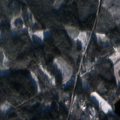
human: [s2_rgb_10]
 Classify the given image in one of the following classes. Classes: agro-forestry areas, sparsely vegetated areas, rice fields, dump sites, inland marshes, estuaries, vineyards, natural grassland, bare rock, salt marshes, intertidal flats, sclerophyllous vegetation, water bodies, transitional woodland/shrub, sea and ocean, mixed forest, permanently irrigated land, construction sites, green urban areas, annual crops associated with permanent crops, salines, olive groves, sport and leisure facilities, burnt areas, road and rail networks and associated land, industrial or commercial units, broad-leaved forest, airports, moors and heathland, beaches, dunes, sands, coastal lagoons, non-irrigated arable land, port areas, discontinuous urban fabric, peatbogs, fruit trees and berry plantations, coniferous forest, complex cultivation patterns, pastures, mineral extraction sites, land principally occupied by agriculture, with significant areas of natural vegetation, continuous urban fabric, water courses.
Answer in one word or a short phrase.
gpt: land principally occupied by agriculture, with significant areas of natural vegetation, coniferous forest, mixed forest